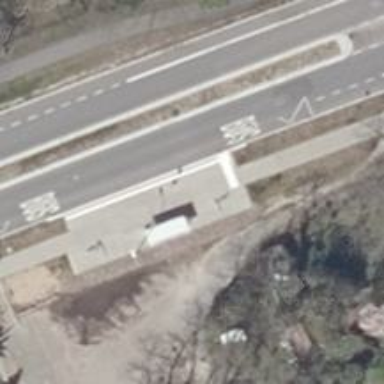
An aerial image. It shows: Secondary road with asphalt surface. There is separate sidewalk and cycleway that shares the busway on the right.